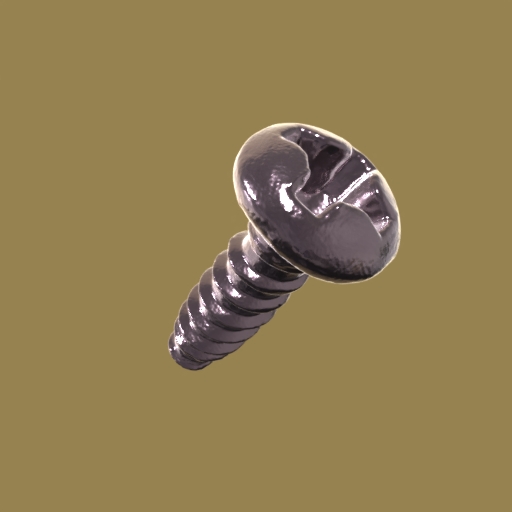
Label: screw